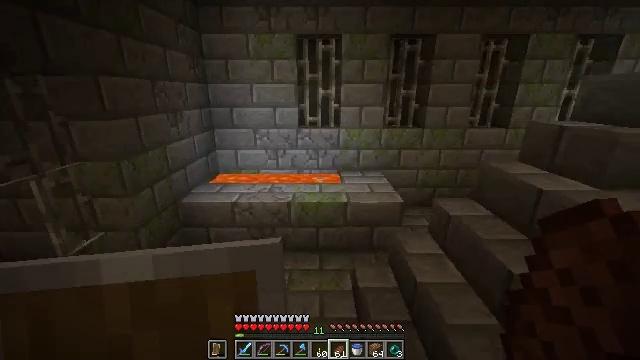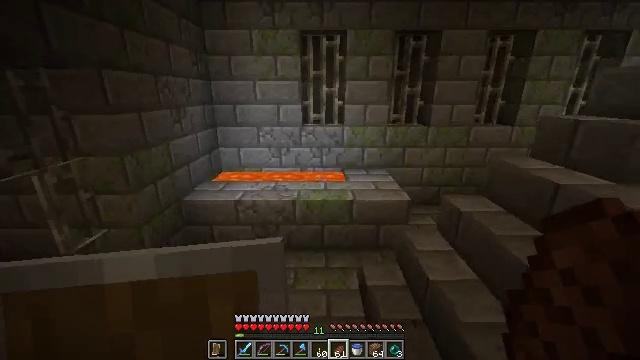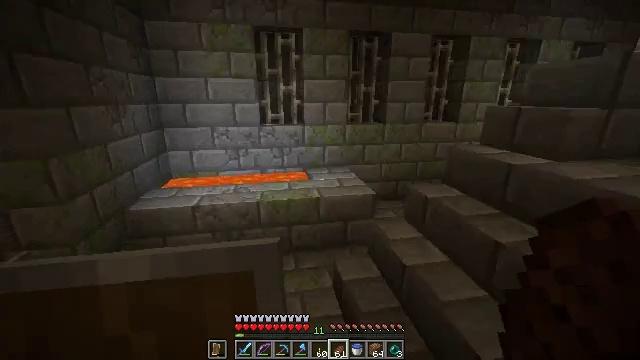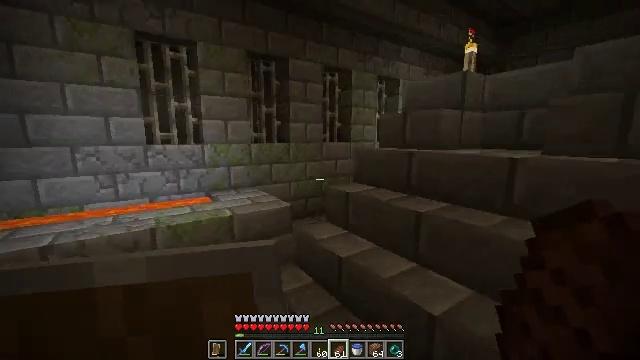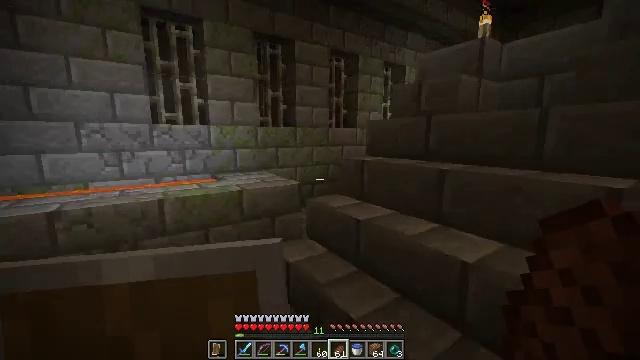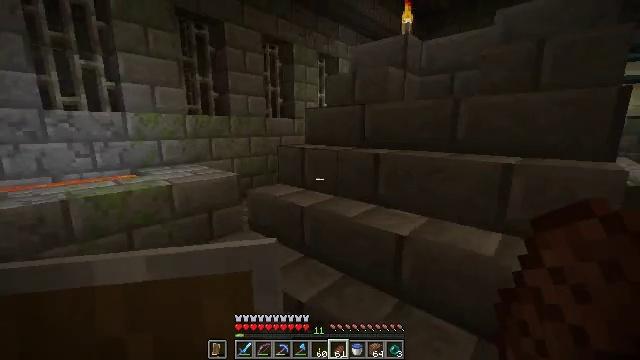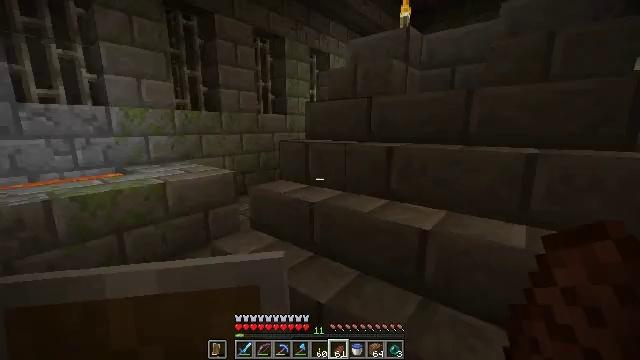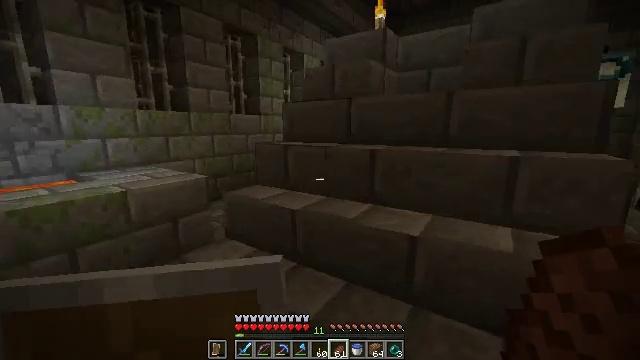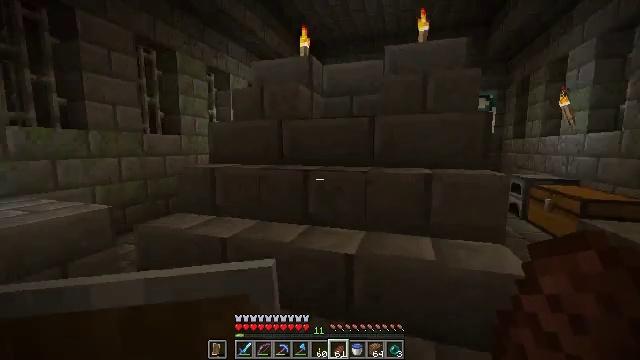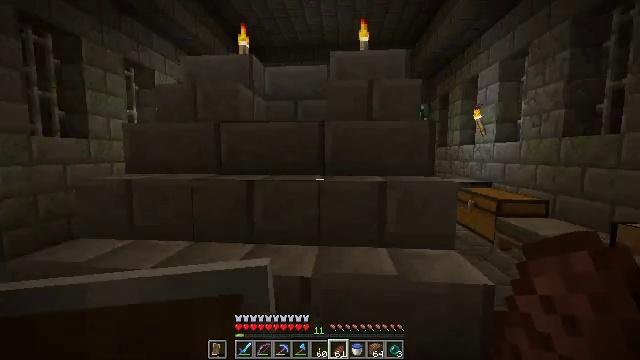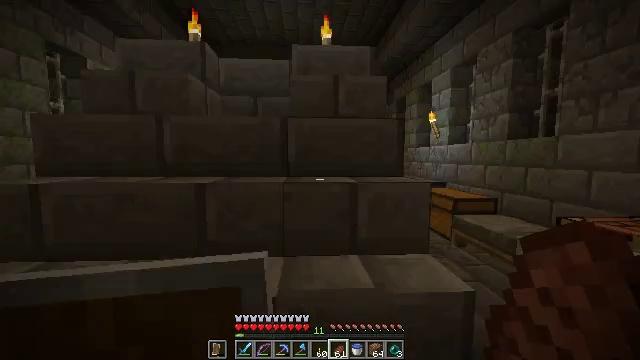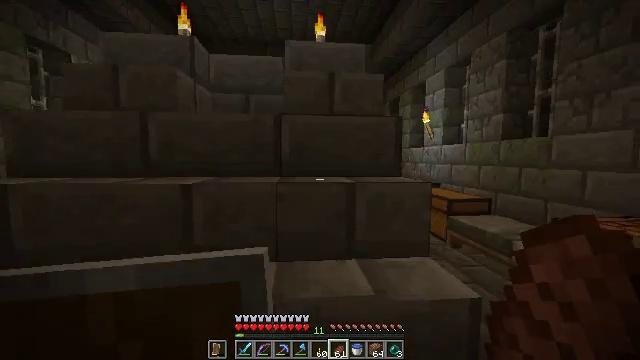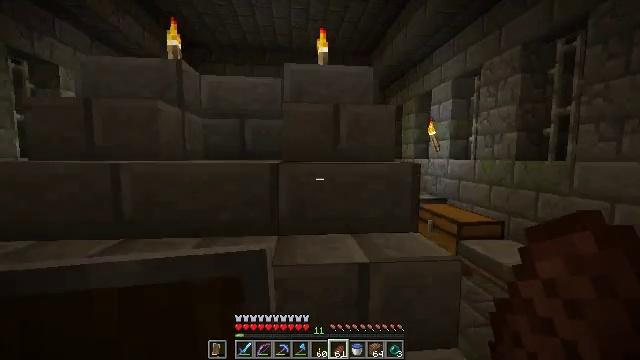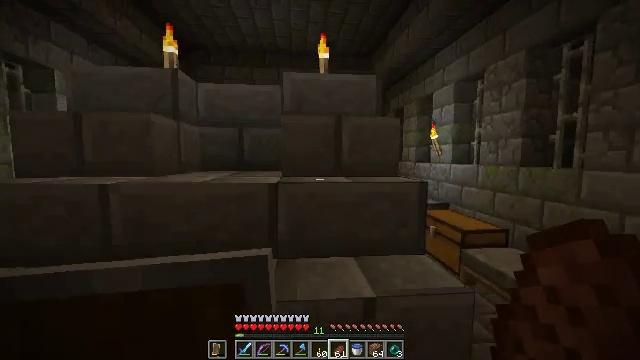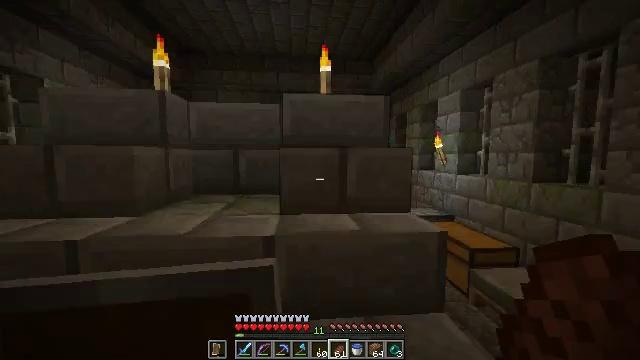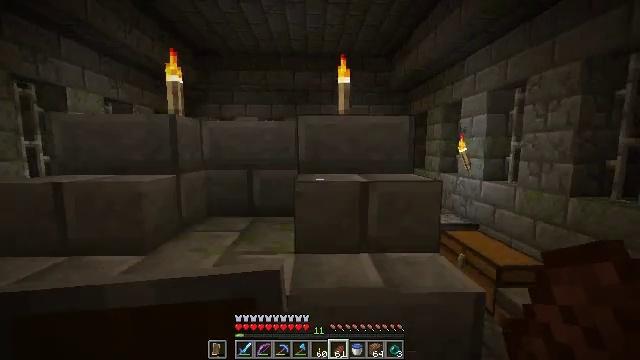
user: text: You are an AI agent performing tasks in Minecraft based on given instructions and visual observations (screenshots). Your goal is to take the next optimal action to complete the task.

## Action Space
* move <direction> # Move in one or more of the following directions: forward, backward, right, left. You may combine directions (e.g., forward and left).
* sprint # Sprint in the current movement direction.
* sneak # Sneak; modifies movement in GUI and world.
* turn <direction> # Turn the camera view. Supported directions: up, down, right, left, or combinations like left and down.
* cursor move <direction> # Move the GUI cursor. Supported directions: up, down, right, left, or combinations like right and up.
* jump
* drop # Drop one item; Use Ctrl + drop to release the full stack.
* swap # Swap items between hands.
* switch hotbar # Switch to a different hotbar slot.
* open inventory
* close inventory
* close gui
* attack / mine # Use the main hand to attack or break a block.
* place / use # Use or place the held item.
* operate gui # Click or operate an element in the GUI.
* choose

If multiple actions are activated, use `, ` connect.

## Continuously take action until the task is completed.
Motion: motion action
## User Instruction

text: Mine the end stone in the End dimension.
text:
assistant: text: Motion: move forward
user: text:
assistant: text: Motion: move forward, turn right and up
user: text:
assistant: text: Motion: move forward, turn right and up
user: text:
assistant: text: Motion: move forward
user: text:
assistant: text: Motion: move forward, turn right and down
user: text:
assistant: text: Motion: move forward, turn right
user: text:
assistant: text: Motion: move forward, turn right
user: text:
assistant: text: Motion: move forward, turn right and up
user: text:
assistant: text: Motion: move forward, turn right and up
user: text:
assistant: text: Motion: move forward, turn right
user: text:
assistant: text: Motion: move forward, turn right
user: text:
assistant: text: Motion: move forward
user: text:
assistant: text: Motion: move forward
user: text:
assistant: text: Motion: move forward
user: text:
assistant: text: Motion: move forward, turn left and down
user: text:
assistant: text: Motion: move forward, turn left and down
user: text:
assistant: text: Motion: move forward, turn down
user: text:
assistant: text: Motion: move forward, turn right and down
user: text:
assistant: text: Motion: move forward, turn right and down
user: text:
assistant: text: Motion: move forward, turn down
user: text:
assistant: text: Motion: move forward, turn down
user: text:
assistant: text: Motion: move forward, turn left and down
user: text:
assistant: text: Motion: move forward, turn down
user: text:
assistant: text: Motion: move forward, turn left and down
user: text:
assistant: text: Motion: move forward, turn left and down
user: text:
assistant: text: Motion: move forward, turn left and down
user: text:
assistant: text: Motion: move forward
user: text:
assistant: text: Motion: move forward, turn left
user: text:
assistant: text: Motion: move forward, turn left and down
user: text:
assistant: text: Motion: move forward, turn down